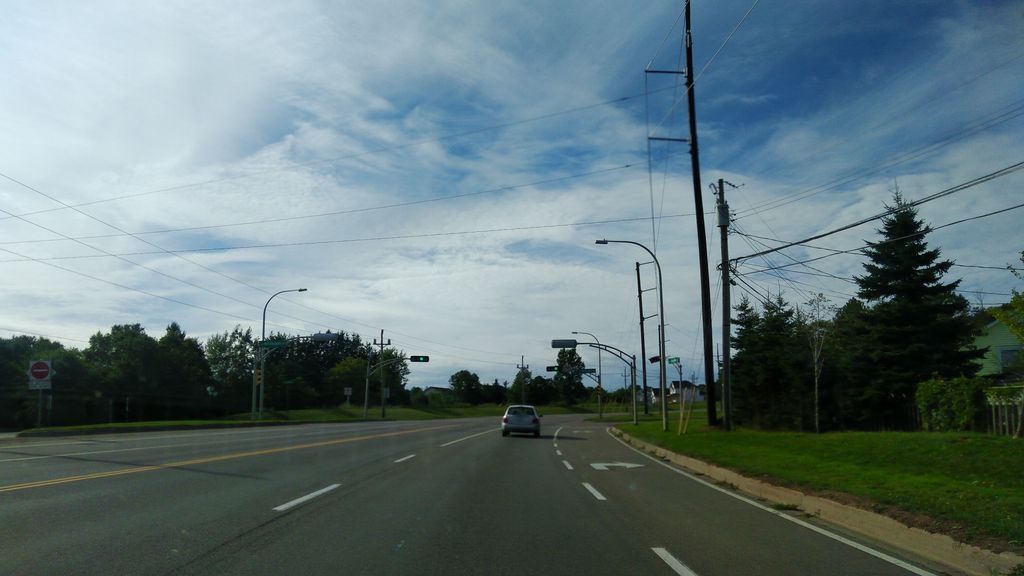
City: charlottetown